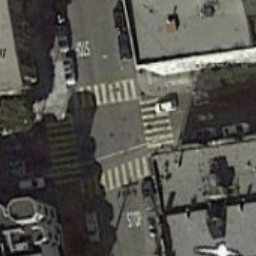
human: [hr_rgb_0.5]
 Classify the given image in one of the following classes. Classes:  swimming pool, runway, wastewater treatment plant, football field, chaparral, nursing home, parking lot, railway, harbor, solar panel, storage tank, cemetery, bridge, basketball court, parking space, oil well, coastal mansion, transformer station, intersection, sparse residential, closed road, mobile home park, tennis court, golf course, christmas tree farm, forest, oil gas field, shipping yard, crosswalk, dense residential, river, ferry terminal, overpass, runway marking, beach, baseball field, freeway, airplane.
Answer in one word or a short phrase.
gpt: crosswalk